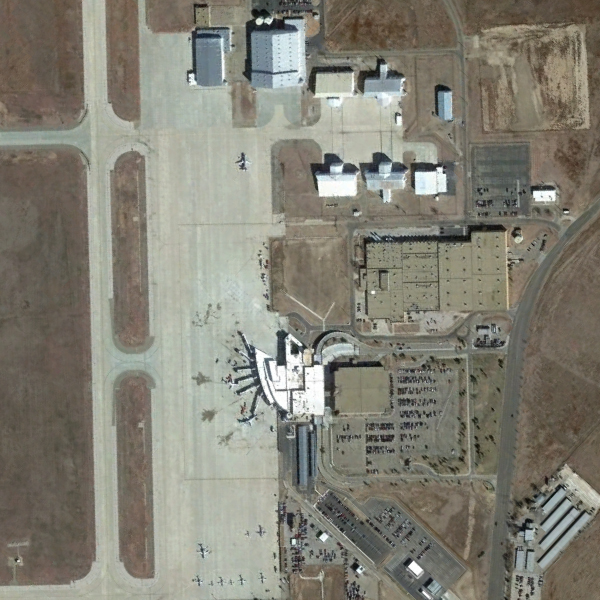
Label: Airport